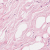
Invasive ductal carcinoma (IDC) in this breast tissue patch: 0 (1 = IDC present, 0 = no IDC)